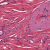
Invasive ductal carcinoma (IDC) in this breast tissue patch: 1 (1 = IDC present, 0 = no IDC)